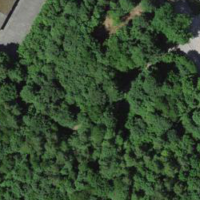
EUNIS habitat code: 41
Species observed at this site:
Fagus sylvatica
Acer campestre